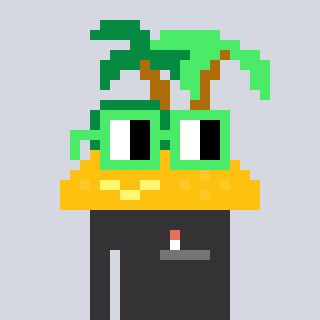
a pixel art character with square light green glasses, a island-shaped head and a grayscale-colored body on a cool background